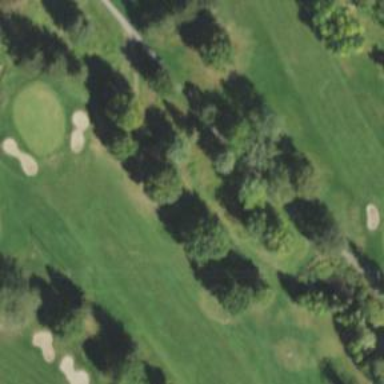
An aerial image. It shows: Path used for both walking and golf.